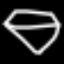
Label: diamond